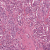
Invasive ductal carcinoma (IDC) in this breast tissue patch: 1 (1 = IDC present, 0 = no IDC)